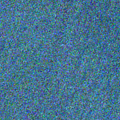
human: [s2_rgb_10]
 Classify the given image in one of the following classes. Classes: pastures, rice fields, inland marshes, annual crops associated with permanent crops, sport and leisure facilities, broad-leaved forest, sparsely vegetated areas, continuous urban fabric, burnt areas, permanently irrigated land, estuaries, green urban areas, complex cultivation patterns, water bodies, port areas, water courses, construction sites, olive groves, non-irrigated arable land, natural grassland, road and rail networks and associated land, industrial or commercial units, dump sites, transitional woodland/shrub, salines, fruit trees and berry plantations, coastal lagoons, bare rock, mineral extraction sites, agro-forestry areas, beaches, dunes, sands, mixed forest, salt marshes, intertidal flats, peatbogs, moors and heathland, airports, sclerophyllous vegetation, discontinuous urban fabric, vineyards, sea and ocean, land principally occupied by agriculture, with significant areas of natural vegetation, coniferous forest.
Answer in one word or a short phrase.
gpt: water bodies